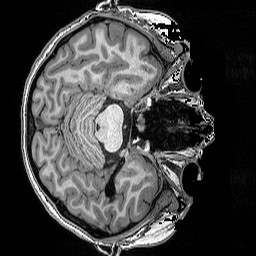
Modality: T1w
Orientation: axial
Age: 20
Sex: female
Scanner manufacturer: siemens
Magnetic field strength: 3 T
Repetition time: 2.5 s
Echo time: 0.00343 s